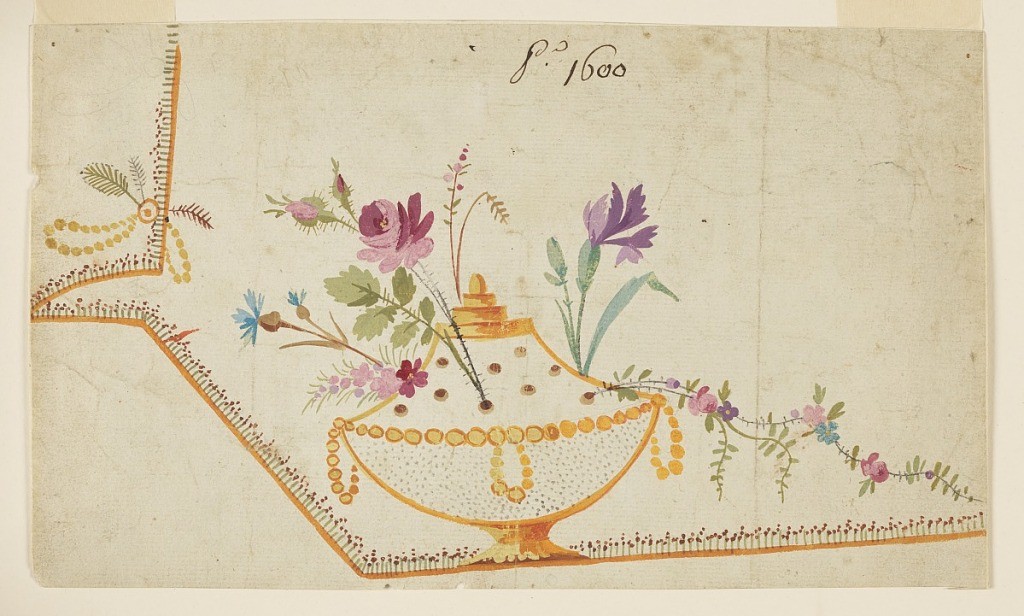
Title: Design for Embroidered Waistcoat, pattern 1600 of the Fabrique de St. Ruf
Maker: Mademoiselle Montalent
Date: ca. 1785
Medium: Brush and gouache on laid paper
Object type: Drawing
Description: Buttonholes are not shown. A censer-like vase, in the holes of which flower boughs are fastened, stands upon the bottom edge.